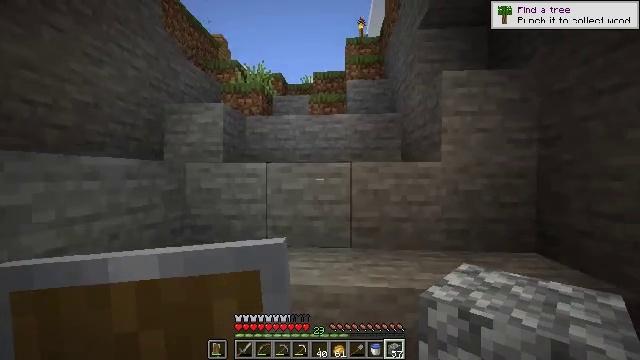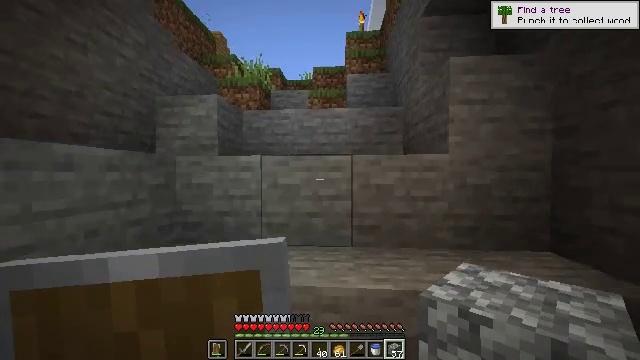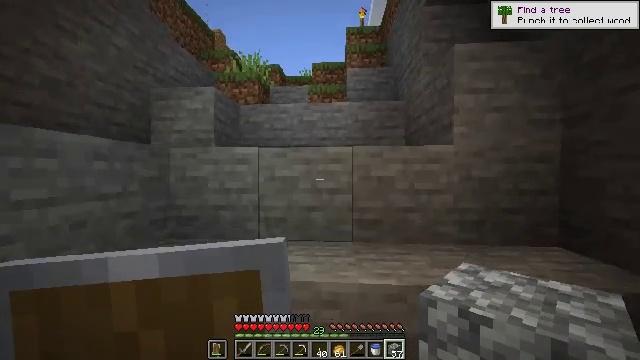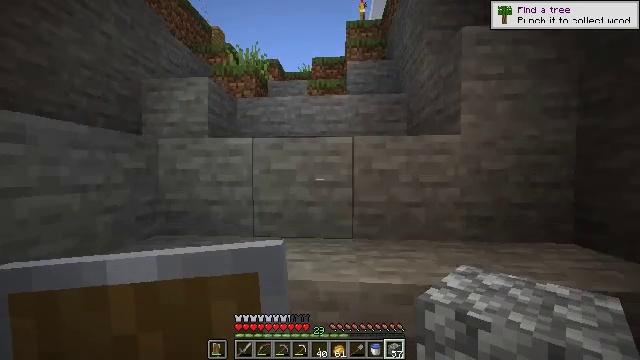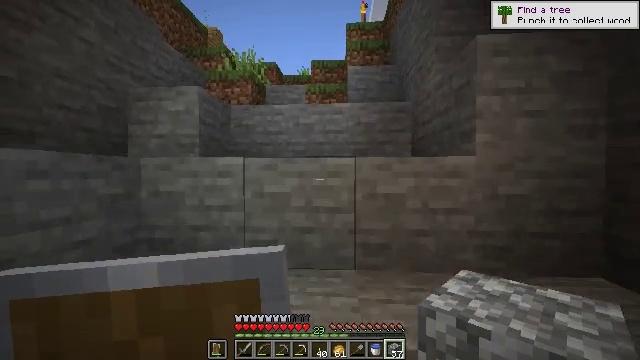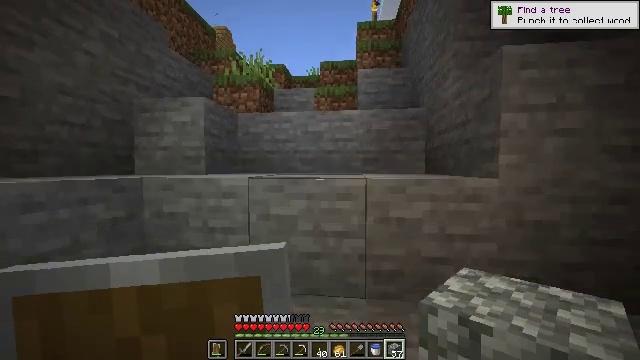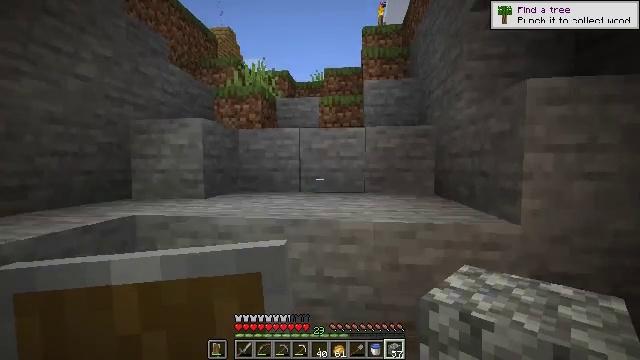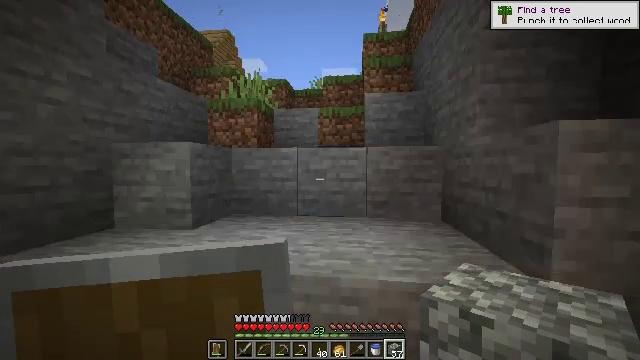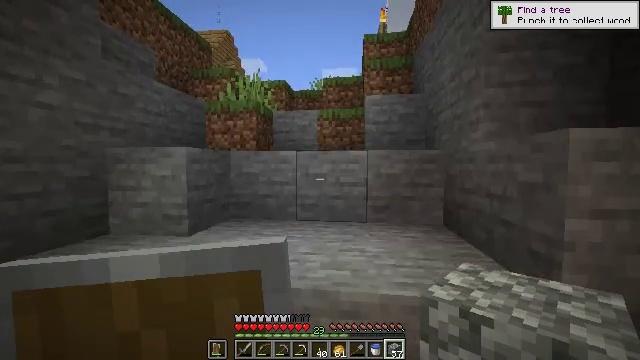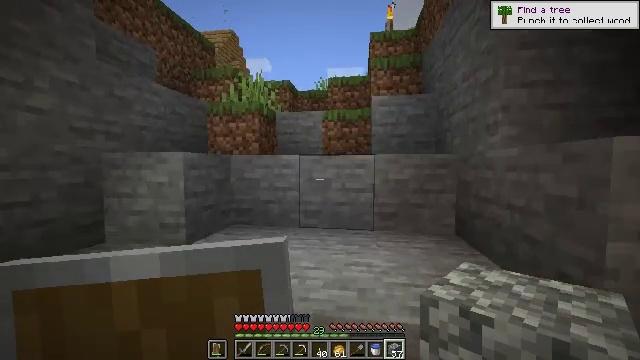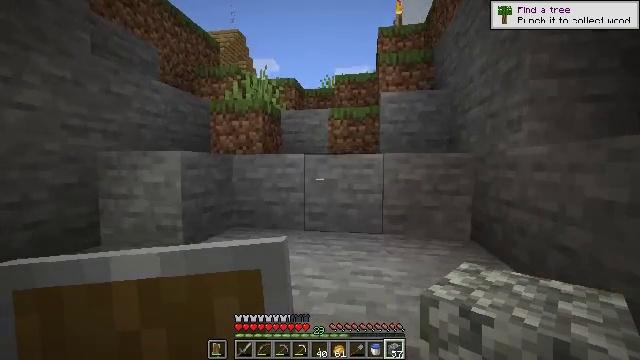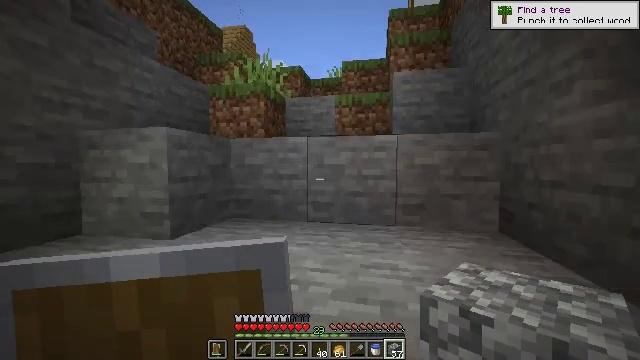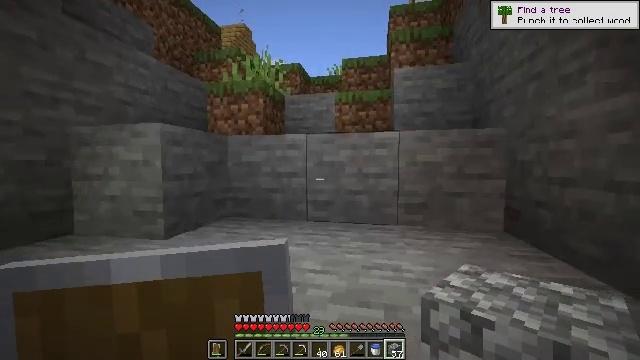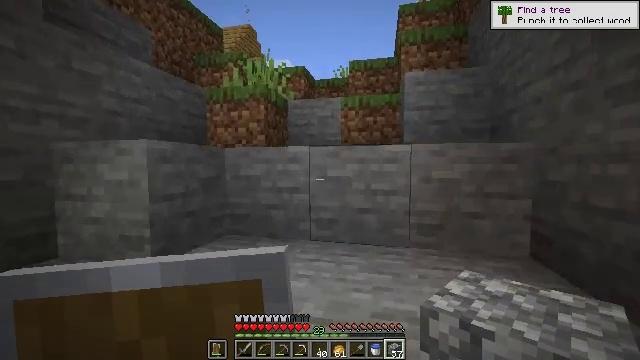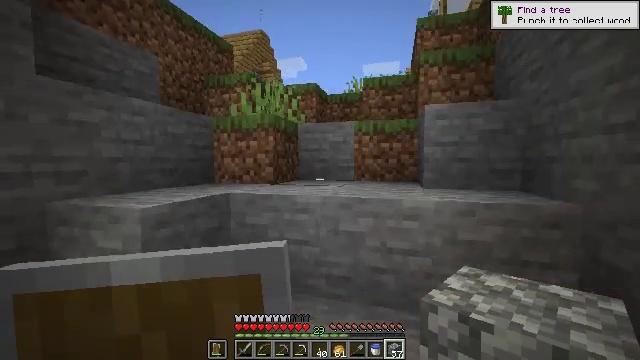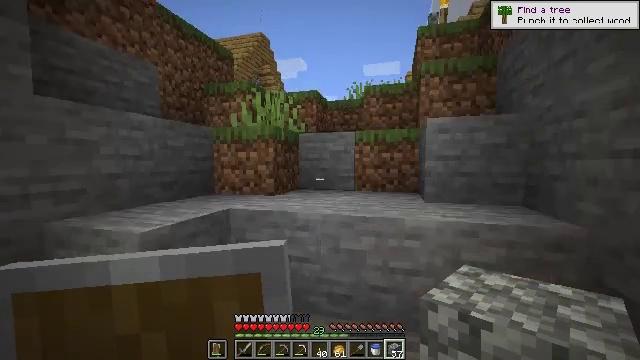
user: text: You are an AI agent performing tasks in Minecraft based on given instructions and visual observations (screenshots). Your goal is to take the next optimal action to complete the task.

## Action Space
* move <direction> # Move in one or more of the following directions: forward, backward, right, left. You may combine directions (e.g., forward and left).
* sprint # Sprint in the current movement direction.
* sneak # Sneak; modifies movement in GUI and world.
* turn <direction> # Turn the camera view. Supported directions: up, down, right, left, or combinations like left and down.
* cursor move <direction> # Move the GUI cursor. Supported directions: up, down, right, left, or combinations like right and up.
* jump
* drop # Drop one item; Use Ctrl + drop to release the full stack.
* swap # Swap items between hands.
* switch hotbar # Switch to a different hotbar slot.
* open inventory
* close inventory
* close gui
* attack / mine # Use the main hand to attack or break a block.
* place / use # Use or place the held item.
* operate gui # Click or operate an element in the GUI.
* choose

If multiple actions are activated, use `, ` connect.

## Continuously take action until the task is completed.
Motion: motion action
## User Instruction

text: Mine the sugar cane near rivers.
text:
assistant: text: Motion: move forward
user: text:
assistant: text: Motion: move forward
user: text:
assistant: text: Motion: move forward
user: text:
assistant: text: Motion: move forward, jump
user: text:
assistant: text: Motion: move forward, turn left, jump
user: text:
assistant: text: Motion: move forward, turn left, jump
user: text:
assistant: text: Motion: move forward
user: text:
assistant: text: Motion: move forward
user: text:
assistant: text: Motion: move forward, turn left
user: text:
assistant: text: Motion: move forward, turn left
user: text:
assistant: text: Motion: move forward, turn left
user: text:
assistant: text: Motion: move forward
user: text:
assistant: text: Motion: move forward, turn left, jump
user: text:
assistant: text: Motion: move forward, turn left, jump
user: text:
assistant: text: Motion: move forward, jump
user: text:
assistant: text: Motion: move forward
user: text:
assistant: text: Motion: move forward
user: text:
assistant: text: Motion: move forward
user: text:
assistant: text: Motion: move forward
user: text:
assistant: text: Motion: move forward
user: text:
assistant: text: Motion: move forward
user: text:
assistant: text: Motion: move forward
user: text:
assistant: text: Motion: move forward
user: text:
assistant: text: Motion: move forward, turn right and down
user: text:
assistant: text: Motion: move forward, turn right and down
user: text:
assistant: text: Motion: move forward, turn right, jump
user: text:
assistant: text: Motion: move forward, turn right and down, jump
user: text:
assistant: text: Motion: move forward, turn right and down
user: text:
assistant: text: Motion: move forward, turn left and down
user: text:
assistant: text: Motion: move forward, turn left and down